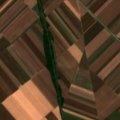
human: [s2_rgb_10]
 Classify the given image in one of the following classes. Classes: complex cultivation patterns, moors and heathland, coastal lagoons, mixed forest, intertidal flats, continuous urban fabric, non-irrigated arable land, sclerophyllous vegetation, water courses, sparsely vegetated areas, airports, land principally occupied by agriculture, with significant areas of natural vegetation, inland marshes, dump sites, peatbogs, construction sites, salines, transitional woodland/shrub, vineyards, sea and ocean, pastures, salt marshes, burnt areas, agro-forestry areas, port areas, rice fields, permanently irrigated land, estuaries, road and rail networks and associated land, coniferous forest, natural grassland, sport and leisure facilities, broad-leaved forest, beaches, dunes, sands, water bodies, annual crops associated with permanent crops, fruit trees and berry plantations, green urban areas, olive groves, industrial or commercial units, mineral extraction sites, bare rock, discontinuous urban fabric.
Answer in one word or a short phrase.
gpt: non-irrigated arable land